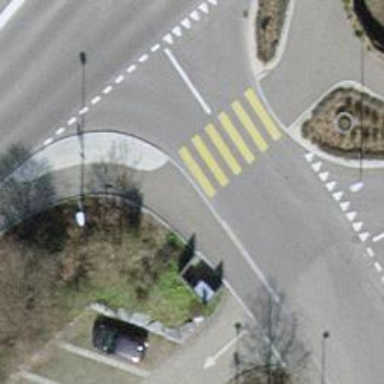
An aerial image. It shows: Zebra crossing on the road.